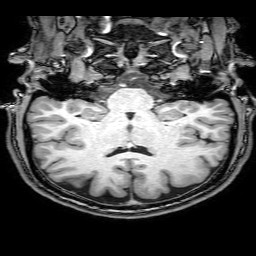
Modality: T1w
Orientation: sagittal
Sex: male
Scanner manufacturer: philips
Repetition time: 0.008073 s
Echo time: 0.00369 s